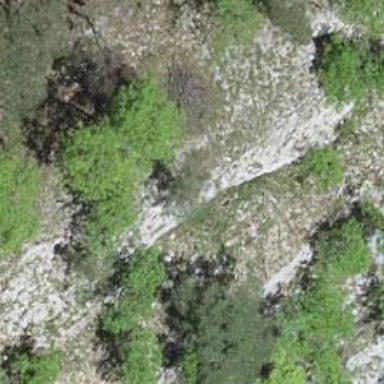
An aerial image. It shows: Natural cliff.